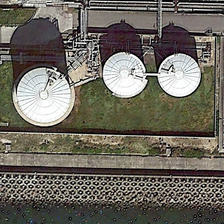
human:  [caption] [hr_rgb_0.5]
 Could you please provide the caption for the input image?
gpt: three white storage tanks in different sizes are near a river .

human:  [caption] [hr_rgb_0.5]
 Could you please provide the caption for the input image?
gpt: three white storage tanks in different sizes are near a river .

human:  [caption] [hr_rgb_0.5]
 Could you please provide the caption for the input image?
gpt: three white storage tanks in different sizes are near a river .

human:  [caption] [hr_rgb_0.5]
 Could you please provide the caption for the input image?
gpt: three white storage tanks in different sizes are near a river .

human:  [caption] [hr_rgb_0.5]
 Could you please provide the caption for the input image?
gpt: three white storage tanks in different sizes are near a river .